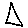
Label: triangle